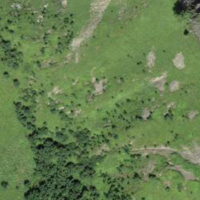
EUNIS habitat code: 23
Species observed at this site:
Clinopodium vulgare